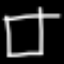
Label: square